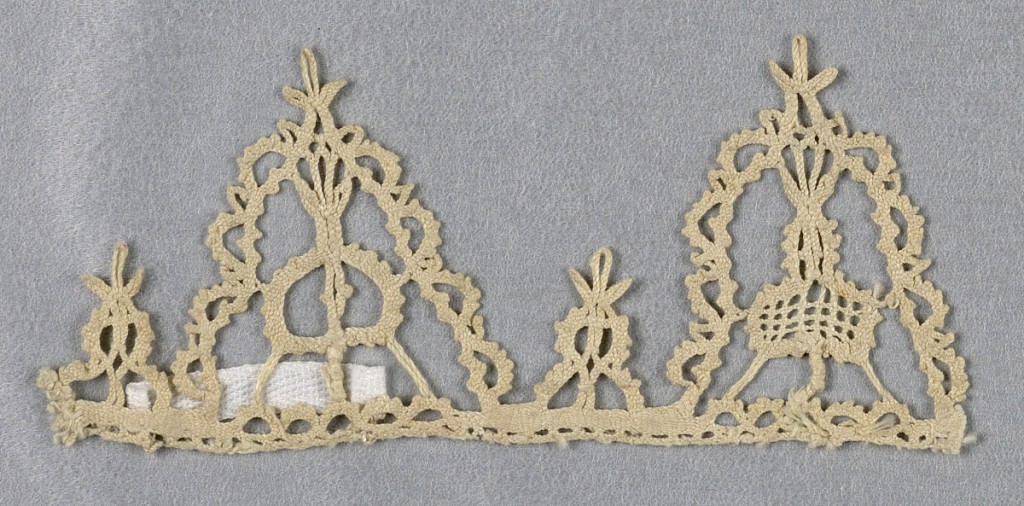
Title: Fragment
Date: late 16th–early 17th century
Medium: linen Technique: bobbin lace, continuous braid-like
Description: Fragment of a border of two triangular pendants.